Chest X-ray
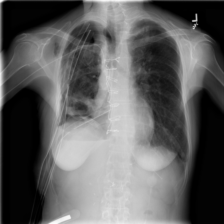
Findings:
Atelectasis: negative
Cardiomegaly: negative
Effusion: negative
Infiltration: negative
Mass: negative
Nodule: negative
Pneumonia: negative
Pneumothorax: positive
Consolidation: negative
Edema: negative
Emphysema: positive
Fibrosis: positive
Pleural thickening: negative
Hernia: negative